Field crop: maize
Growth stage: 2
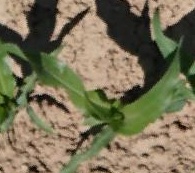
Species: maize